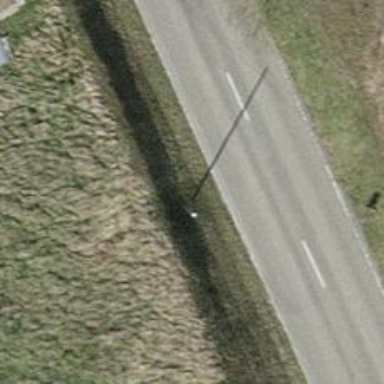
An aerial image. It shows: Power pole.